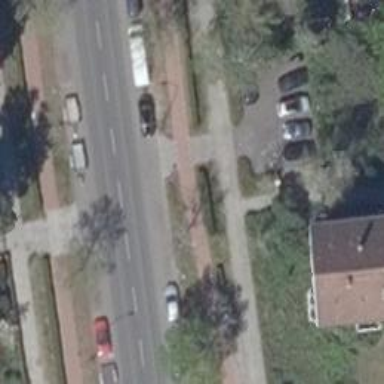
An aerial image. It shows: Parking aisle designated as service road.